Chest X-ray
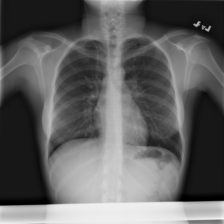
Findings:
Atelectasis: negative
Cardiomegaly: negative
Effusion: negative
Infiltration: negative
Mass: negative
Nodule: negative
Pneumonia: negative
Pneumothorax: negative
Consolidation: negative
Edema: negative
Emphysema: negative
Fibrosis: negative
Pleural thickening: negative
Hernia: negative